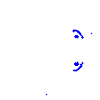
Particle: electron